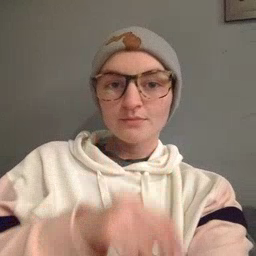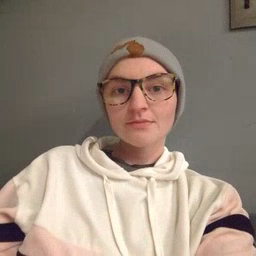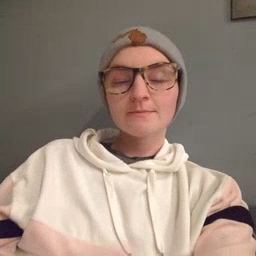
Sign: goose